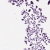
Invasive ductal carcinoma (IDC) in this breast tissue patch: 0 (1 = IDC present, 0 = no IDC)